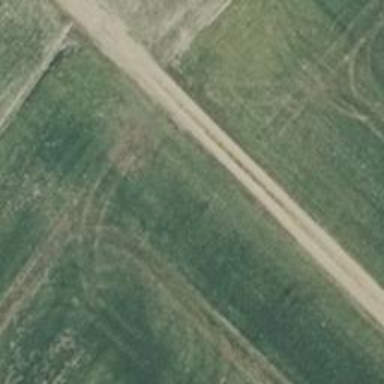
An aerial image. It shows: Ground track with tracktype of grade4.